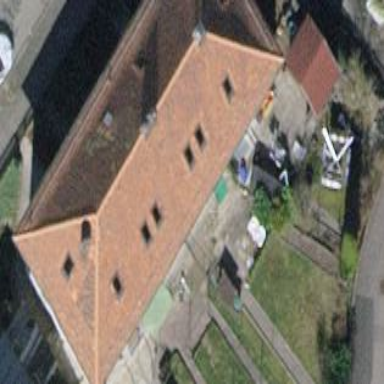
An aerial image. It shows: Building with tile roof.